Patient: sex M, age 44
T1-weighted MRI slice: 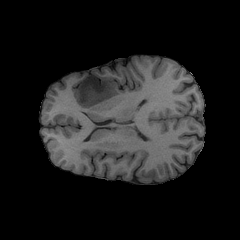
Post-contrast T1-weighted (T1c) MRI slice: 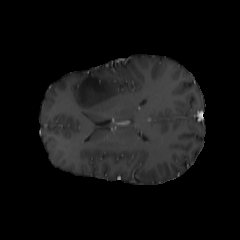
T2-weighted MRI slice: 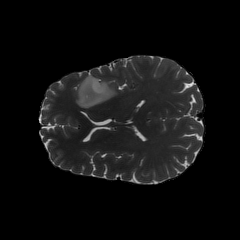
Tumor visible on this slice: yes
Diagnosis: Astrocytoma, IDH-mutant
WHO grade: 2